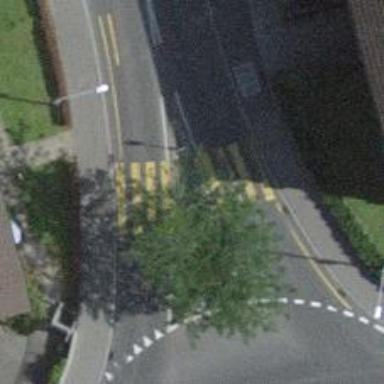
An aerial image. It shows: Uncontrolled zebra crossing with marked island on the road.